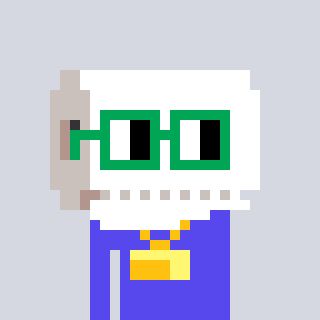
a pixel art character with square green glasses, a toiletpaper-full-shaped head and a computerblue-colored body on a cool background